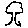
Label: tree